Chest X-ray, PA view. Patient: 48 years old, sex M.
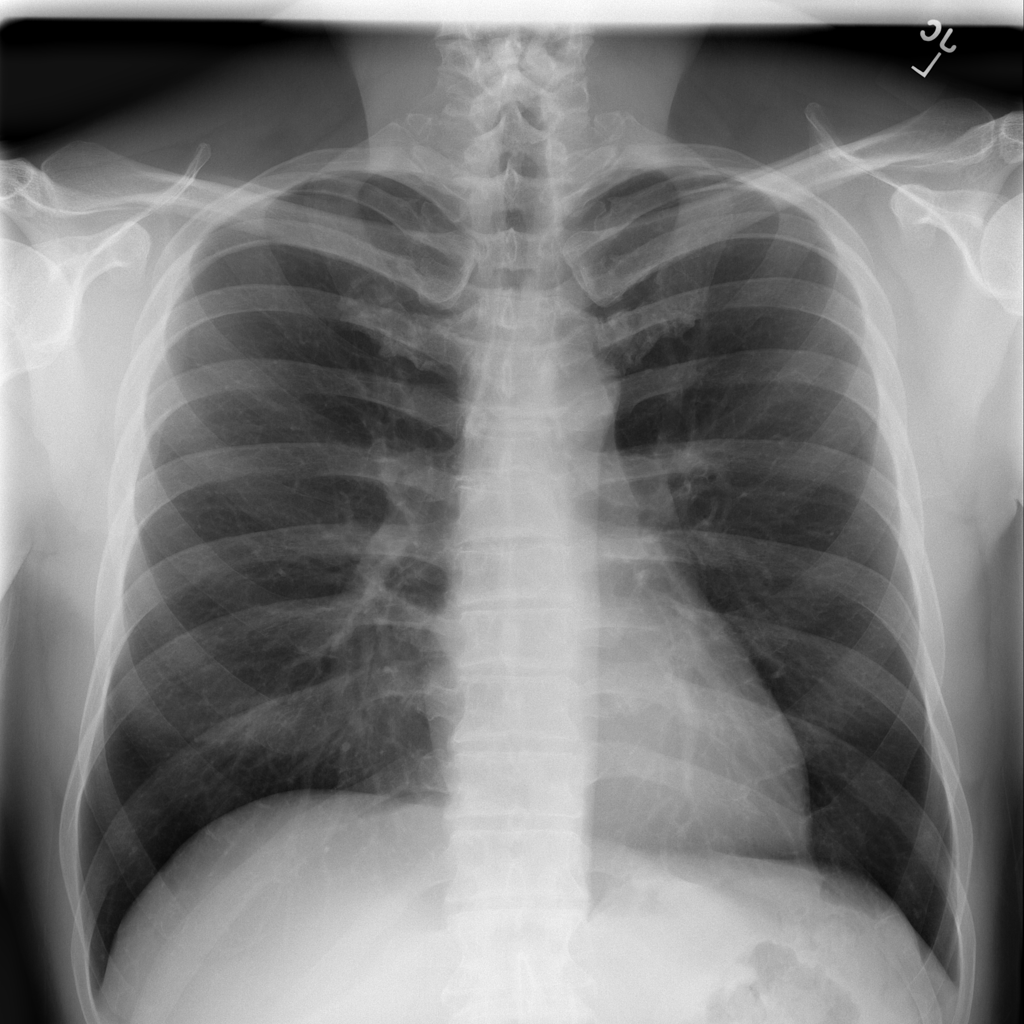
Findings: No Finding